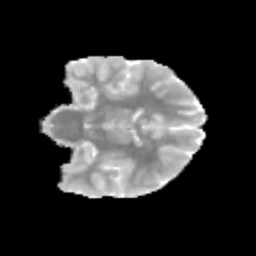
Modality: MD
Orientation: coronal
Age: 12
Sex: male
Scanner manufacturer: siemens
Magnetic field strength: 3 T
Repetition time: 3.8 s
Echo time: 0.07 s